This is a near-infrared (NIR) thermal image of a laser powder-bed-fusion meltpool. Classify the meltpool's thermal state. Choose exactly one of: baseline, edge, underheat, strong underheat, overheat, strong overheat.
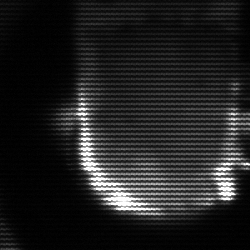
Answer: baseline